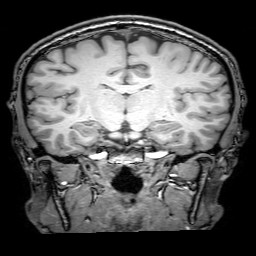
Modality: T1w
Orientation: sagittal
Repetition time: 0.00828 s
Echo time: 0.00388 s